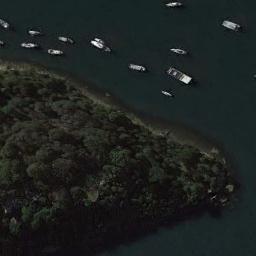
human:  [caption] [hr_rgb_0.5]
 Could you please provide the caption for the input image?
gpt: A triangular forest with many dark green trees is surrounded by blue lake water and there are many ships in the lake .

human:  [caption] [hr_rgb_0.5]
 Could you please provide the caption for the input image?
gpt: The forest with a lot of dense green trees is surrounded by the river and some boats run in the river .

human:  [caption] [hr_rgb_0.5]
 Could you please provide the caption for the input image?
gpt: This is a dense forest .

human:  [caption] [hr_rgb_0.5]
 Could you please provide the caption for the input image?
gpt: The forest is next to the water with some shapes .

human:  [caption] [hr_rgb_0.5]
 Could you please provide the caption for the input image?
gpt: A green forest beside a see with many white boats .